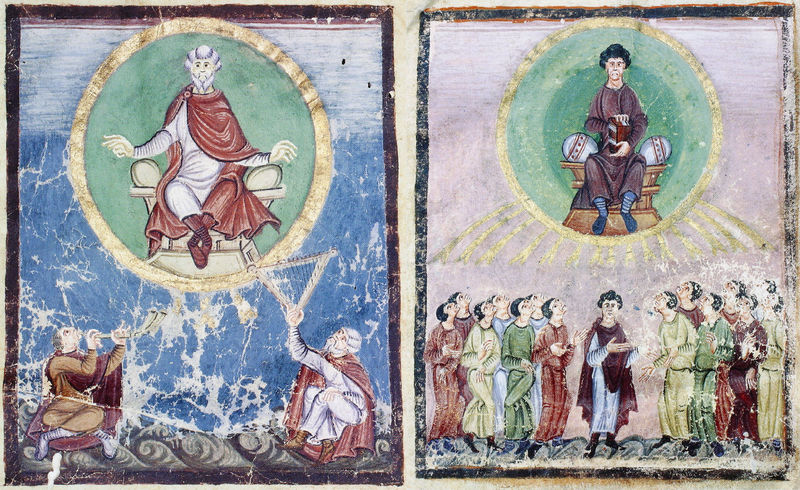
Titel: Tropar-Sequentiar
Institution: Bamberg, Staatsbibliothek
Schlagwörter: gott, himmel, meer, grün, menschen, see, männer, stuhl, richter, horn, sessel, blatt, musik, kreis, wellen, sitz, zwei, könig, thron, sitzt, wandmalerei, pergament, heiligenschein, mittelalter, segen, harfe, jünger, miniatur, harve, doppel, miniaturen, pfingsten, heiliger geist, buchmalerei, weltenrichter, ausgießen, 1300